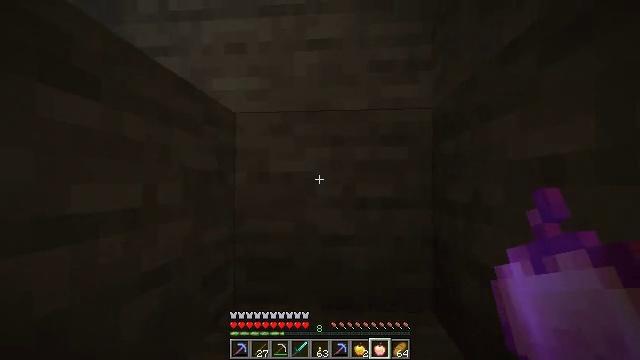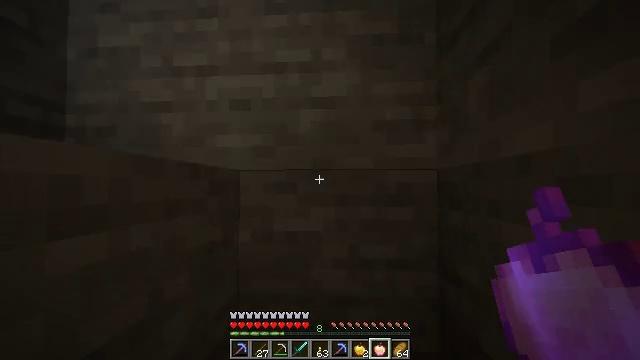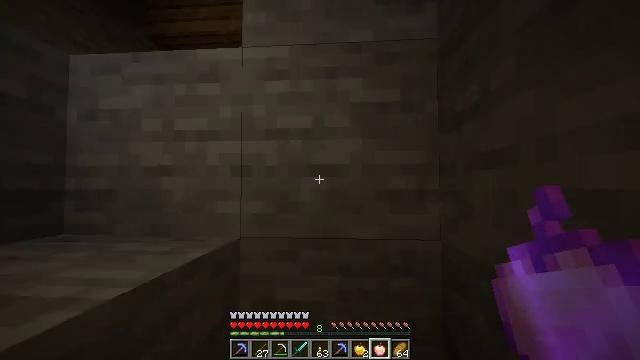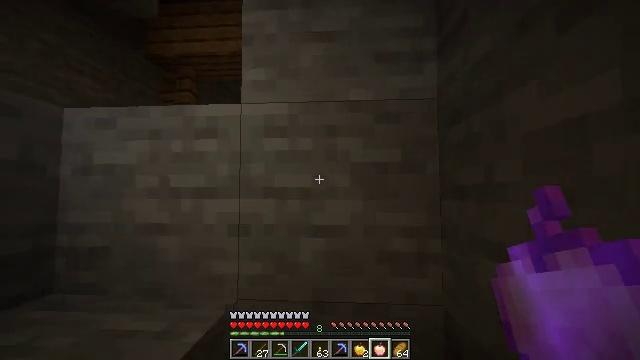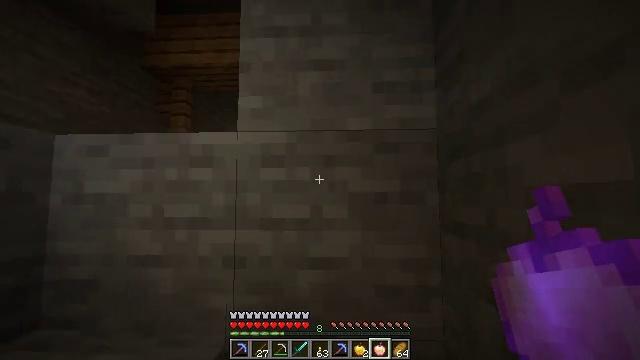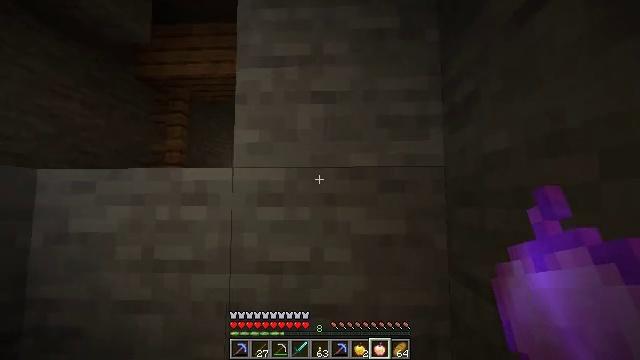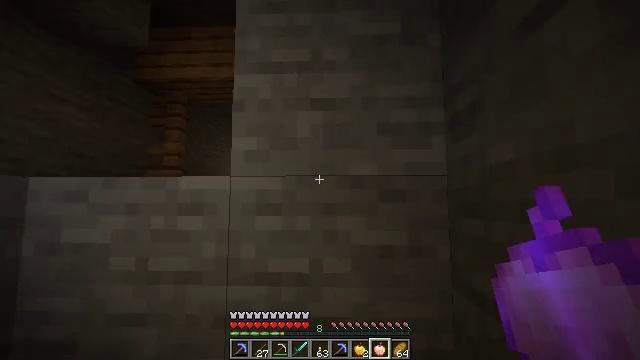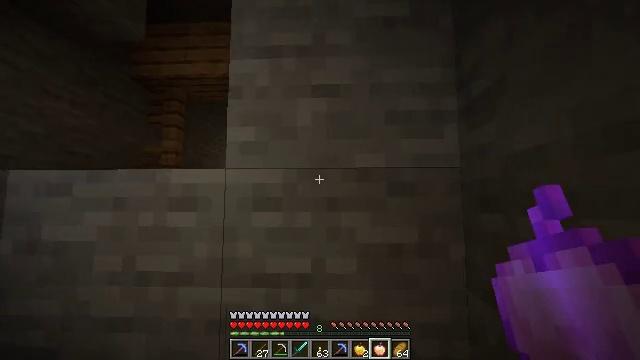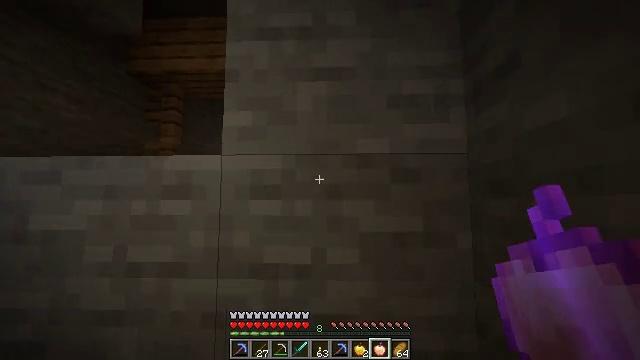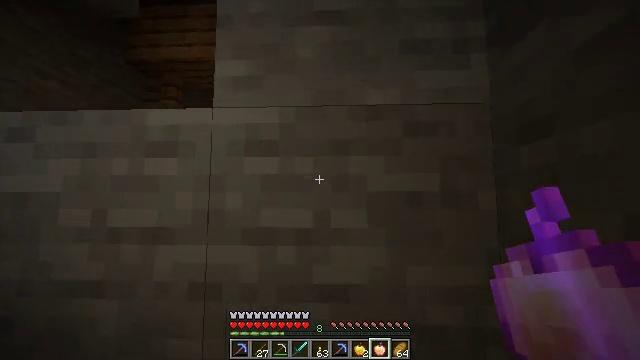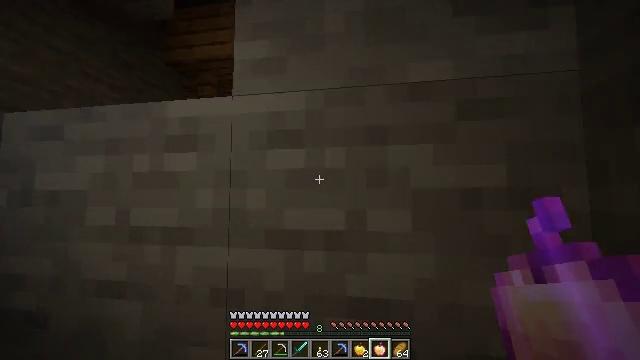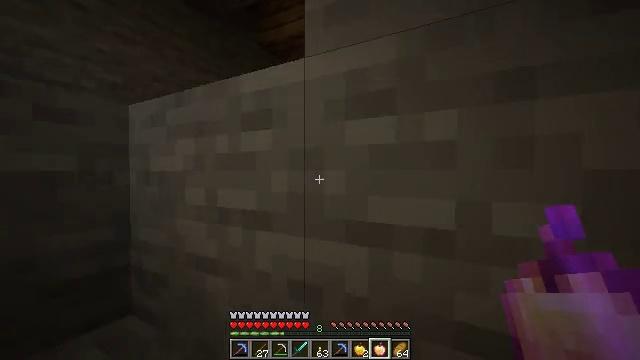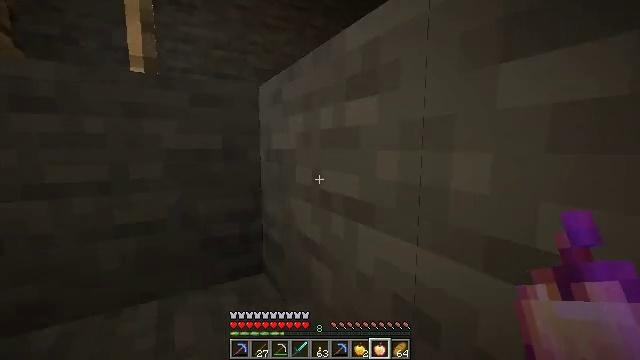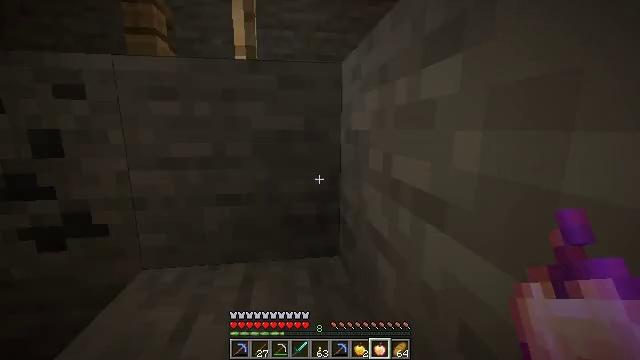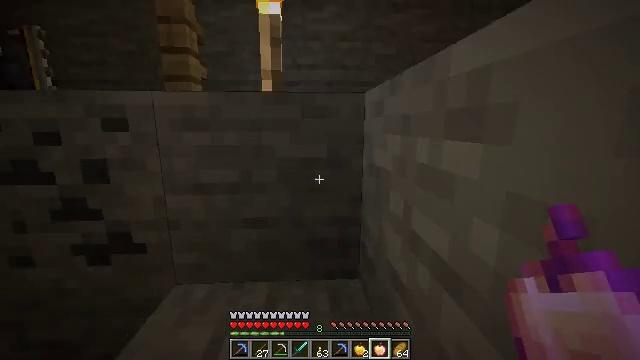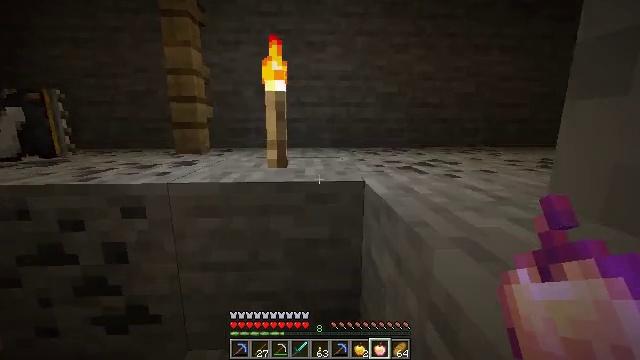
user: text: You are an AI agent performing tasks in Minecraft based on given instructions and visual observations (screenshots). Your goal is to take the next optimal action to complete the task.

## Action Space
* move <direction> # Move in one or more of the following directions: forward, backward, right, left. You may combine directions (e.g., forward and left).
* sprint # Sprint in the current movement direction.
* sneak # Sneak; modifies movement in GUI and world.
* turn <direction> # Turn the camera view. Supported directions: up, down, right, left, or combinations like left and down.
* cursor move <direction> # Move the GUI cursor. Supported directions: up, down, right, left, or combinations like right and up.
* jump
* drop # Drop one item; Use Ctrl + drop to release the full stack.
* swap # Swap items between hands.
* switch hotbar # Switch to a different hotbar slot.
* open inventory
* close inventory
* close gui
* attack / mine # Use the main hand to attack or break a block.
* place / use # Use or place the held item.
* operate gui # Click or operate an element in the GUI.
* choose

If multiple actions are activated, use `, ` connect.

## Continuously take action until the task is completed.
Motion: motion action
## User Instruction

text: Remove an iron helmet from the inventory.
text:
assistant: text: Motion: move forward, jump
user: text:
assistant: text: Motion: move forward, jump
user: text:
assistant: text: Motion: move forward, turn up, jump
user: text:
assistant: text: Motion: move forward, turn up, jump
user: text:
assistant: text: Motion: move forward, jump
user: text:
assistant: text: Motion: move forward, jump
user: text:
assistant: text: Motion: move forward, jump
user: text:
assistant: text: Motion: move forward, jump
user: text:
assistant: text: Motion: move forward, jump
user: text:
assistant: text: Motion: move forward, turn left and down, jump
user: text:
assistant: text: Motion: move forward, turn left and down
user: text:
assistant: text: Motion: move forward, turn left and down
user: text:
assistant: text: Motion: move forward, turn left and down
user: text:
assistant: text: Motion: move forward, turn left, jump
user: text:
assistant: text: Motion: move forward, jump
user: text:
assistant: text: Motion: move forward, turn left and down, jump
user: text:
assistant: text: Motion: move forward, turn left and down, jump
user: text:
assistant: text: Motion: move forward, turn left and down
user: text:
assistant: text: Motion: move forward, turn left and down
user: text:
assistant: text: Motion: move forward, turn left and down
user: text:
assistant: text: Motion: move forward and move right, turn left
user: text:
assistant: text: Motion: move forward and move right, turn left and down
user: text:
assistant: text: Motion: move forward and move right, turn left and down, jump
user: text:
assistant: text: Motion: move forward and move right, turn left, jump
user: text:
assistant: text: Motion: move forward and move right, turn left and down, jump
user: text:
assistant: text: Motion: move forward and move right, turn left, jump
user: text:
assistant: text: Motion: move forward and move right, turn left and down
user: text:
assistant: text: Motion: move right, turn left and down
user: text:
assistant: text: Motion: move right, turn left
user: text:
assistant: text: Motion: move right, turn left